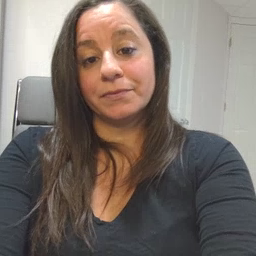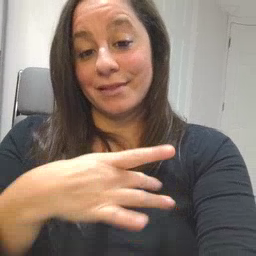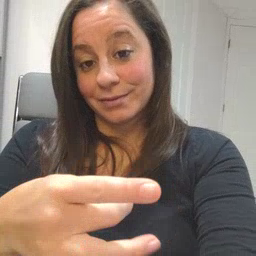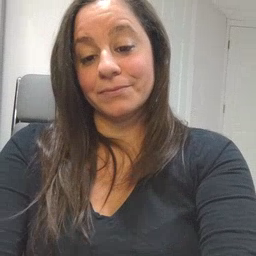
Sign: like